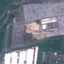
Land use / land cover class: Industrial